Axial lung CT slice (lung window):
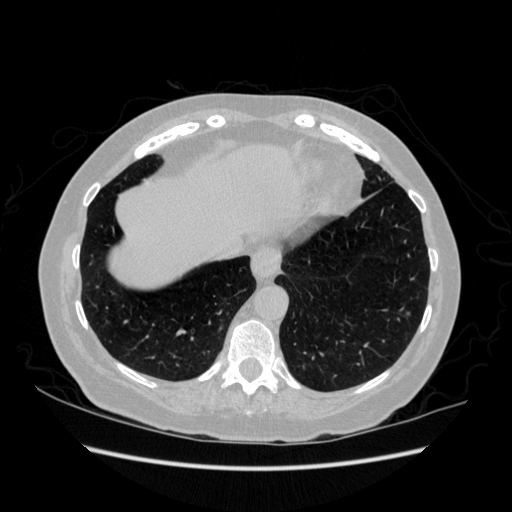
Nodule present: no